Question: Do we have functionality in highcharts which support a spline chart and inverted stacked column in a same chart like the below chart? If yes, Can you please provide some code samples? I have given a mock image below.
Note : In the below image please consider the spline chart and the bottom activity stacked bar chart alone
Mock Graph Image:

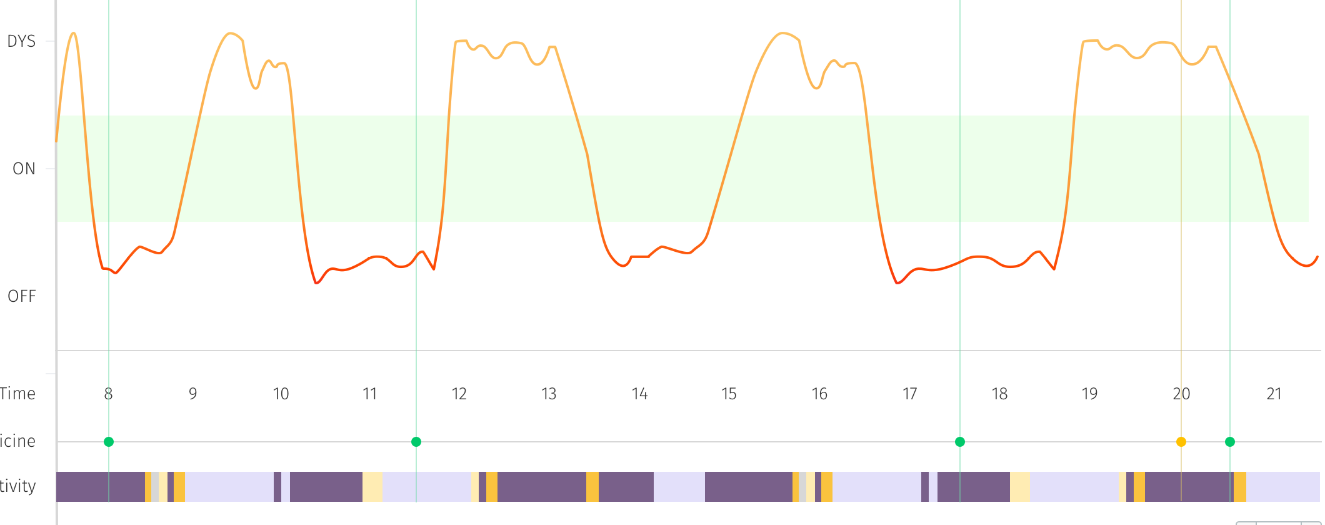
Answer: You can use 'spline' and 'xrange' series types with multiple 'yAxis':
'''
series: [{
type: 'spline',
data: [...]
}, {
type: 'xrange',
yAxis: 1,
data: [...]
}],
yAxis: [{
height: '50%',
offset: 0
}, {
height: '50%',
top: '50%',
offset: 0
}]
'''
---
<URL>
<URL>